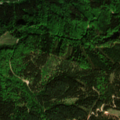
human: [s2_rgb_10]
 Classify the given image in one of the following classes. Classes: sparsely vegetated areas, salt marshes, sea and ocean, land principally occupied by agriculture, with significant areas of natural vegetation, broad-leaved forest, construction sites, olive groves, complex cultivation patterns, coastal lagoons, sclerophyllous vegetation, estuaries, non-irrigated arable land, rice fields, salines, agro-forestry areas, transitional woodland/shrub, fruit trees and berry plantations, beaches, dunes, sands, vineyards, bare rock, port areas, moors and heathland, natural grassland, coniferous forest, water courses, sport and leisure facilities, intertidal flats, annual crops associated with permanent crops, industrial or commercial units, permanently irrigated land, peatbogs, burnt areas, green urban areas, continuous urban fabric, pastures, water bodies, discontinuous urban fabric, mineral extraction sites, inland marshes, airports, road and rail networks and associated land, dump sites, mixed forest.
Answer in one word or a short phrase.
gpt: coniferous forest, mixed forest